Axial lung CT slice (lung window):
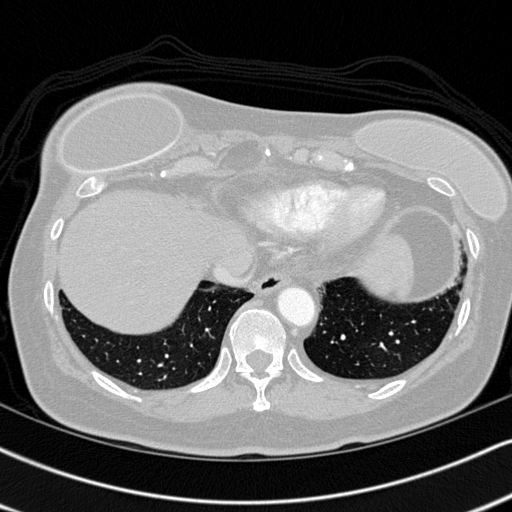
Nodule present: no